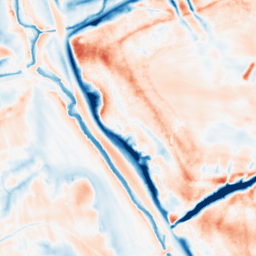
Category: multiscale
Decomposition family: dog_multiscale
Decomposition parameters: sigma_ratio: 2
n_scales: 4
base_sigma: 0.5
Upsampling method: linear_exact
Upsampling parameters: scale: 4
Upsampling scale: 4